Question: I am trying to store an array in a NSMutableDictionary. However the NSMutableDictionary is null after i have set objects to it. Here is my code any help is appreciated:
'''
NSMutableArray *arrTemp = [[NSMutableArray alloc] init];
NSMutableDictionary *dTemp = [[NSMutableDictionary alloc] init];
STStockData *stockData = [[STStockData alloc] init];
for (int i = 0; i < [_arrTickers count]; i++) {
// get the ticker from its json form
dTemp = [_arrTickers objectAtIndex:i];
NSLog(@"Ticker: %@",[dTemp objectForKey:@"ticker"]);
// gets current data for ticker
[arrTemp addObjectsFromArray:[stockData getCurrentStockDataForTicker:[dTemp objectForKey:@"ticker"]]];
NSLog(@"Price %@",[arrTemp objectAtIndex:1]); // just to prove the array isnt nil.
// adds it to the dictionary
[_dStockData setObject:arrTemp forKey:[dTemp objectForKey:@"ticker"]];
NSLog(@"Dictionary %@",_dStockData);
// remove all objects so can reuse.
[arrTemp removeAllObjects];
dTemp = nil; // can't remove objects using [removeAllObjects] method. believe its due to it holding inside NSArrays which are immutable.
}
'''
Here is the console output:

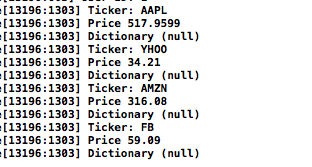
Answer: Initialize _dStockData
'''
_dStockData = [[NSMutableDictionary alloc] init];
'''